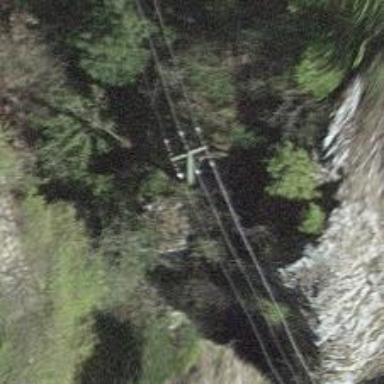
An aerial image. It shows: Concrete power pole.